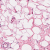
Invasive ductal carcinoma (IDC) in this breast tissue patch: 0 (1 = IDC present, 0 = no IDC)